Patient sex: M
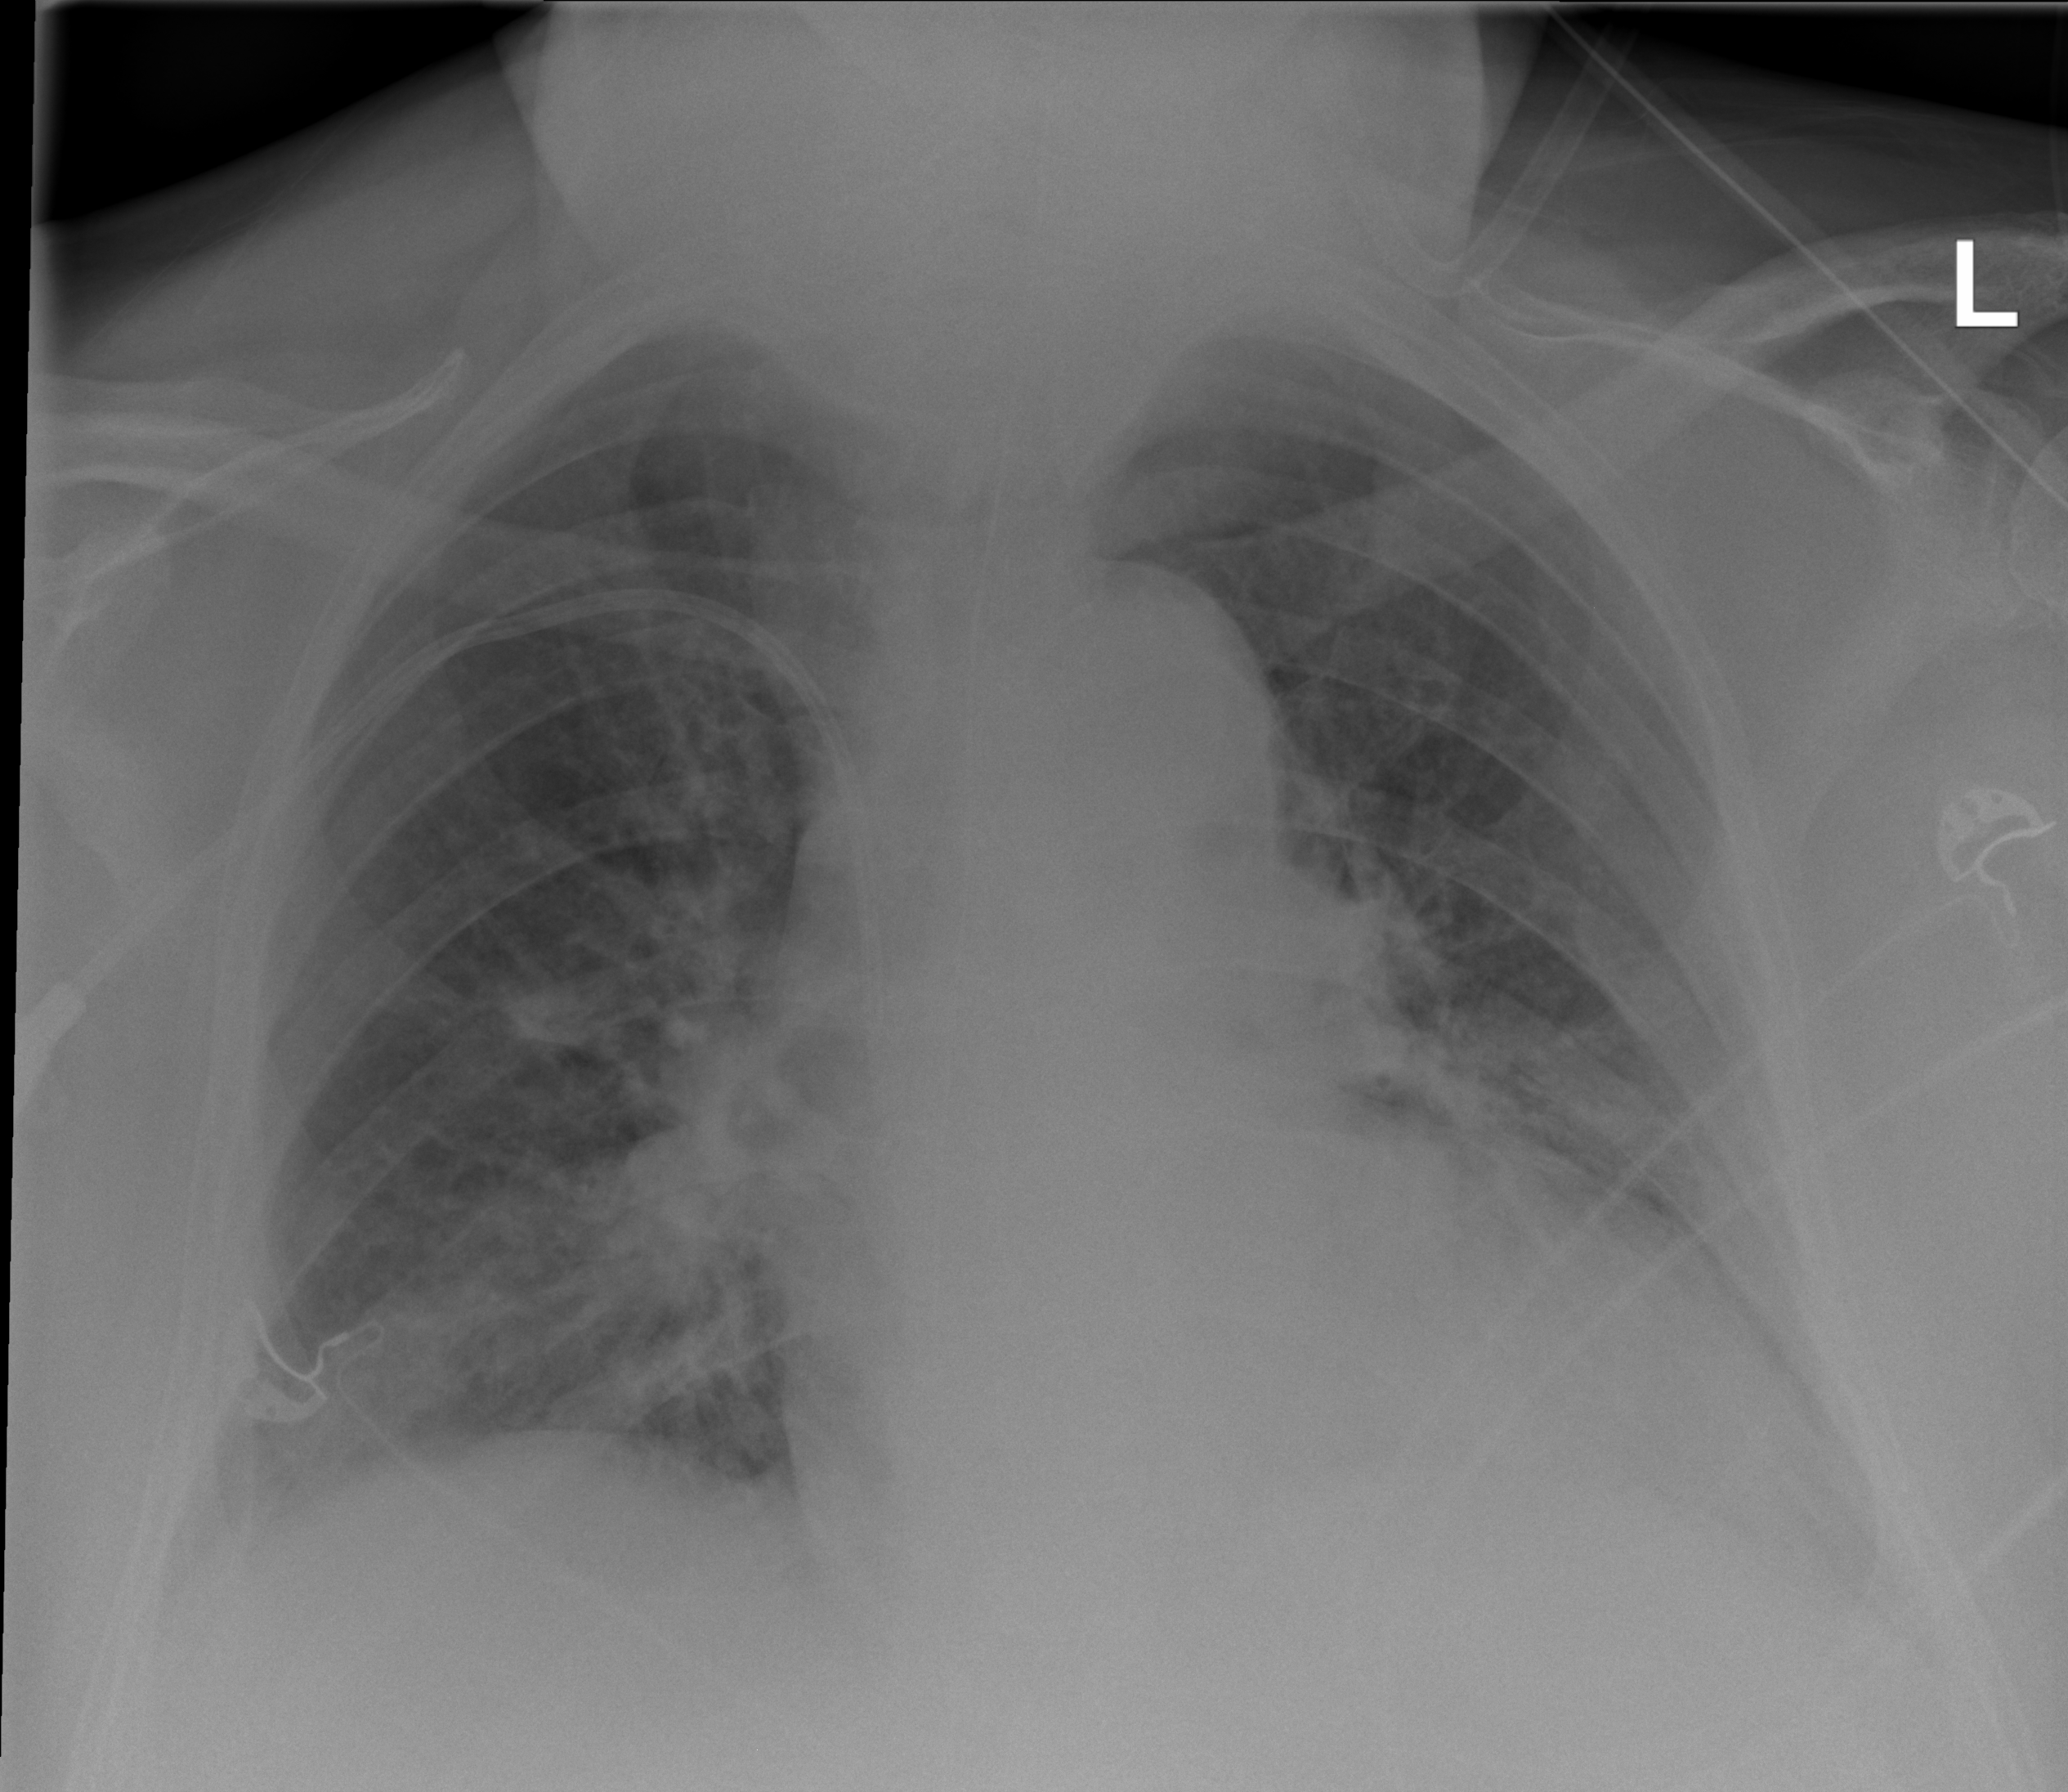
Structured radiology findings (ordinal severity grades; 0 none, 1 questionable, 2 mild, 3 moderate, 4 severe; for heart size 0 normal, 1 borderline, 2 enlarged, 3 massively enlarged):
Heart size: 0
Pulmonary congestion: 2
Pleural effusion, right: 0
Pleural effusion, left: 2
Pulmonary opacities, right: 2
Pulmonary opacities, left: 0
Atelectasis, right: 0
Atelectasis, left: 2